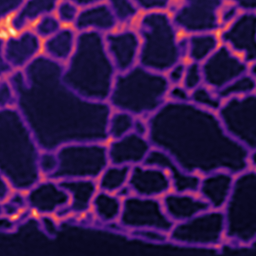
Label: Super-resolution ER image